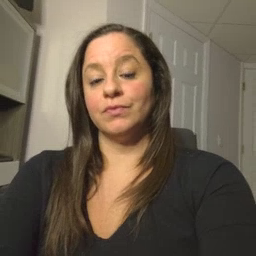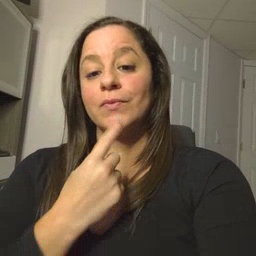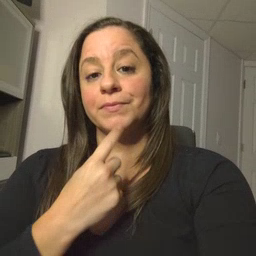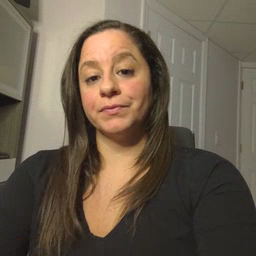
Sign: red